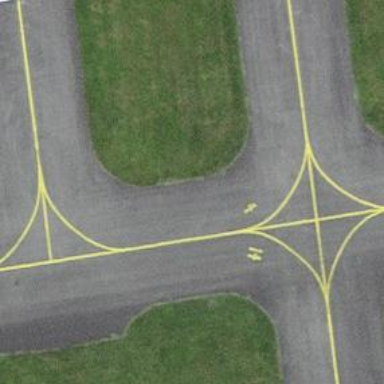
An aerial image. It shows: View of taxiway at the airport.